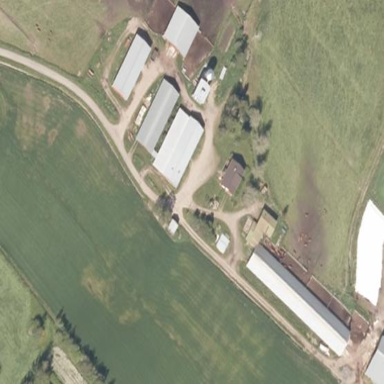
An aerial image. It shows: Farmyard area.